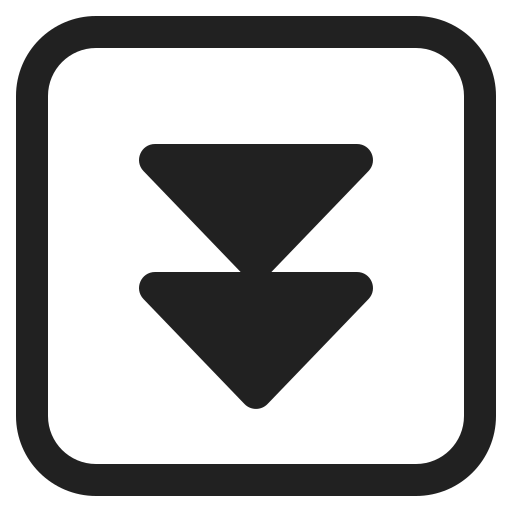
fast down button high contrast